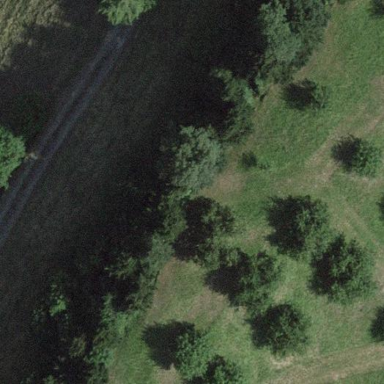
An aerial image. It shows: Forest area.